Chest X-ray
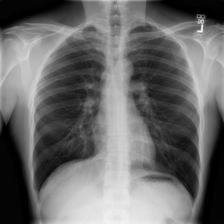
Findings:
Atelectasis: negative
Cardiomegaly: negative
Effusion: negative
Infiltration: negative
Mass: negative
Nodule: negative
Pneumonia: negative
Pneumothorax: negative
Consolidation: negative
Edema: negative
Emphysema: negative
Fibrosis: negative
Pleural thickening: negative
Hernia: negative